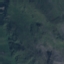
Label: HerbaceousVegetation